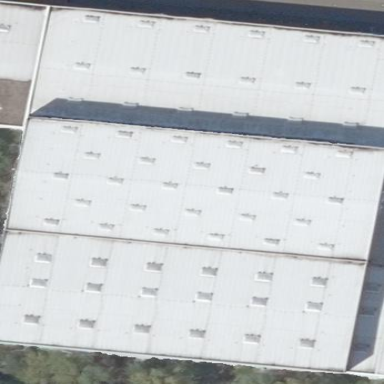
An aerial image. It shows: Commercial building.